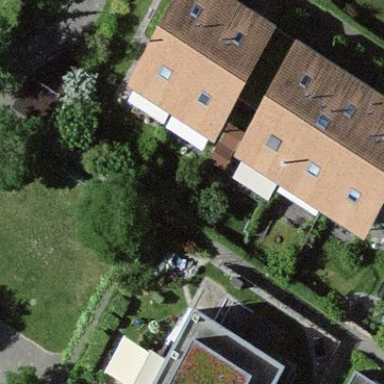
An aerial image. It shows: Terrace building with gabled roof.